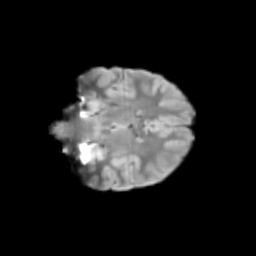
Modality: T2w
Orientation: coronal
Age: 11
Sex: female
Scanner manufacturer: siemens
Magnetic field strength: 3 T
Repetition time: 3.8 s
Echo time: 0.07 s